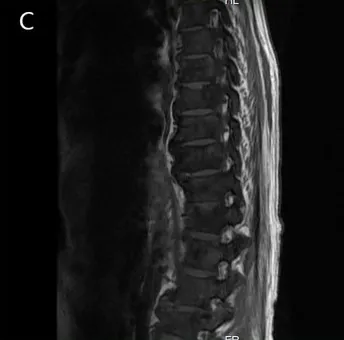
Thoracic and lumbar vertebrae.
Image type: radiology (mri)